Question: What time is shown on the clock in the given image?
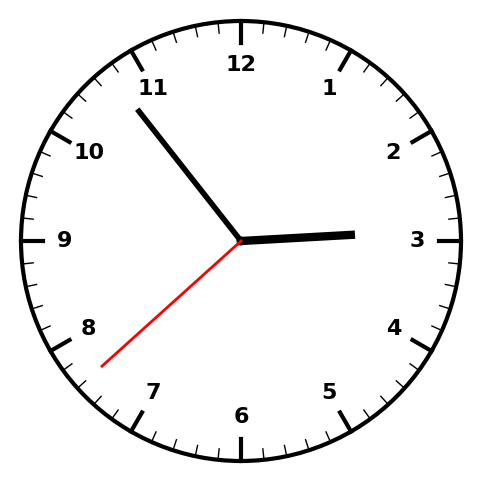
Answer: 02:53:38